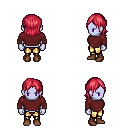
a pixel art fantasy rpg character, female body template, dark elf, purple skin, maroon long-sleeve shirt, gold greaves, ruby red long bangs hairstyle, brown shoes, four views (front, back, left, right), 2x2 character sprite sheet, small pixel art, hard edges, no anti-aliasing